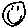
Label: smiley face